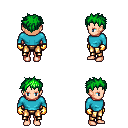
a pixel art fantasy rpg character, female body template, human, light skin, teal long-sleeve shirt, gold greaves, green bedhead hairstyle, gold gloves, four views (front, back, left, right), 2x2 character sprite sheet, small pixel art, hard edges, no anti-aliasing